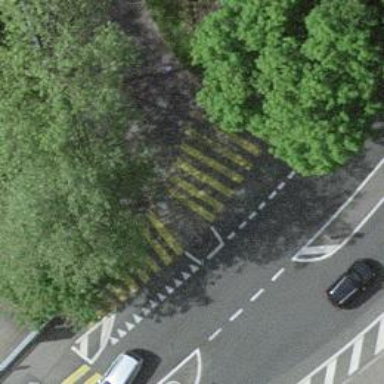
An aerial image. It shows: Uncontrolled crossing with pedestrian island.